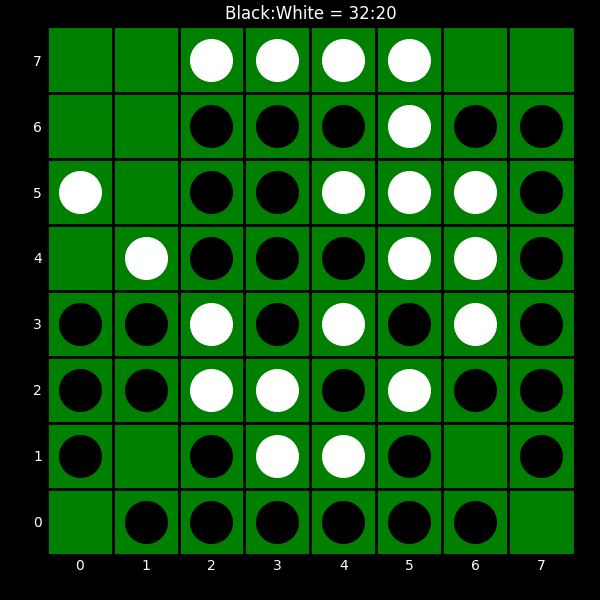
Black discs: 32
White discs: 20